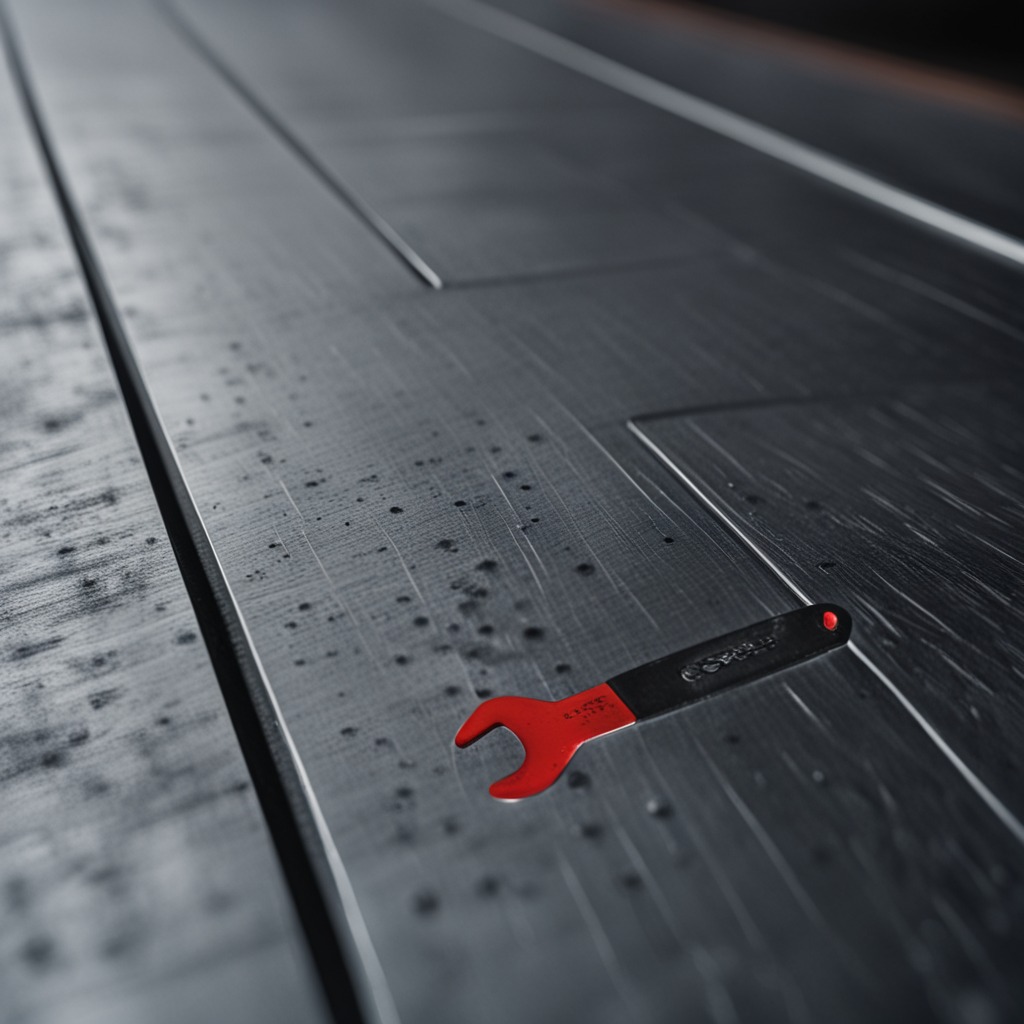
An wrench is lying on a cold steel table in a mining workshop gritty textures.